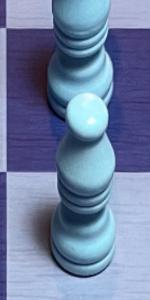
Label: Bishop_White